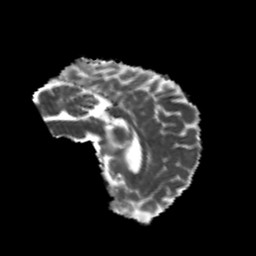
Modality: MD
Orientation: sagittal
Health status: healthy
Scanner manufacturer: philips
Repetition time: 7.393 s
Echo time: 0.08599 s